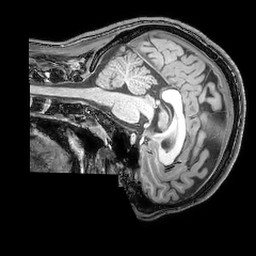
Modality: T1w
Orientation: sagittal
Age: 36
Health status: ill
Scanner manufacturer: philips
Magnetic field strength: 3 T
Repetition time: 0.007 s
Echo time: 0.0035 s